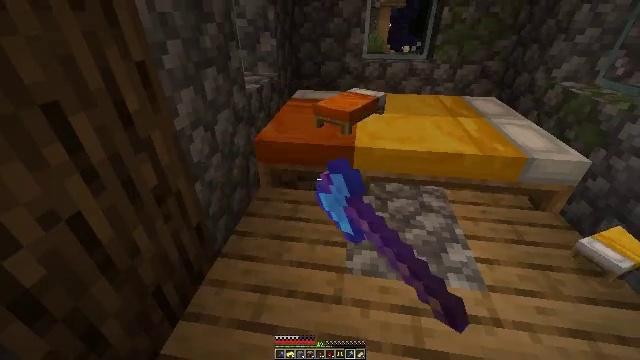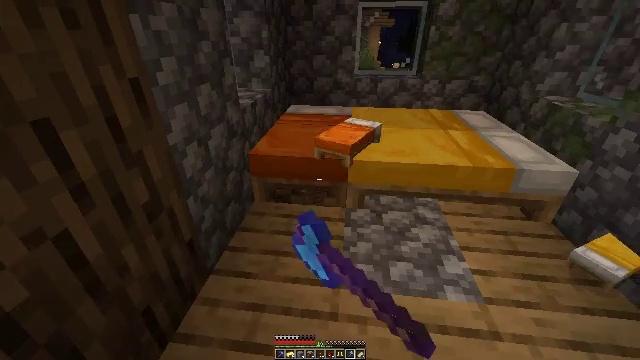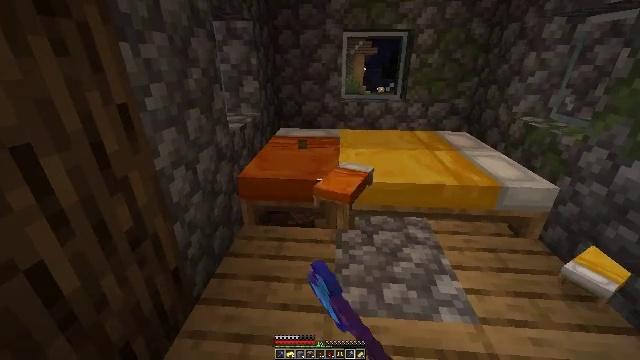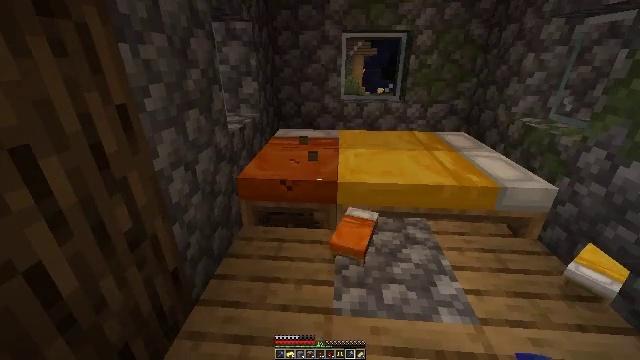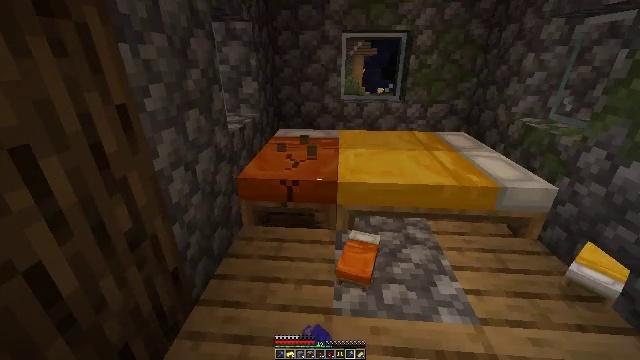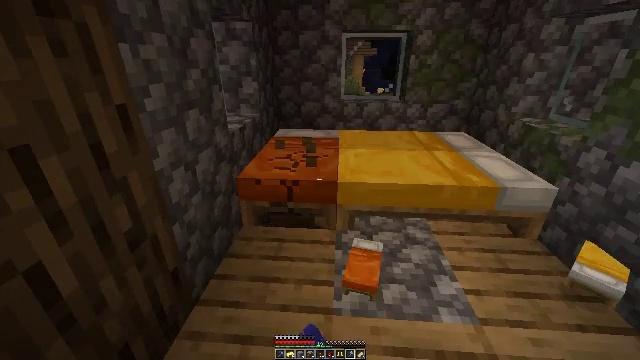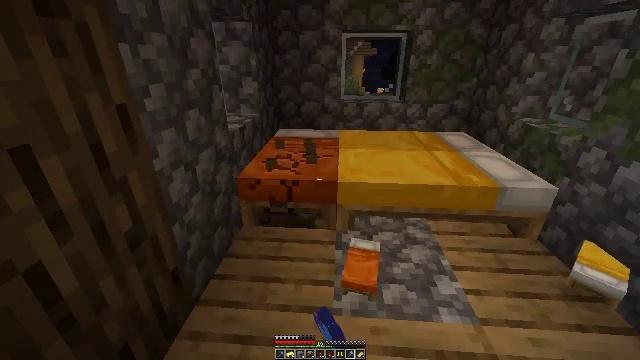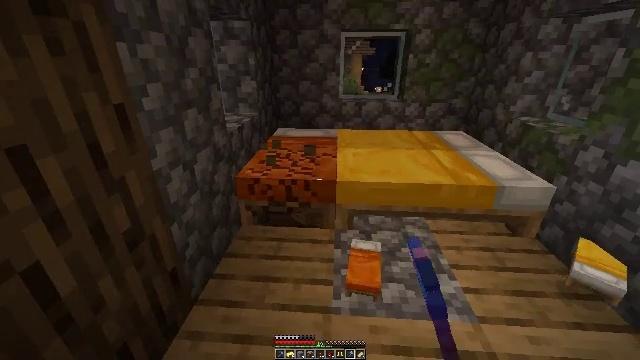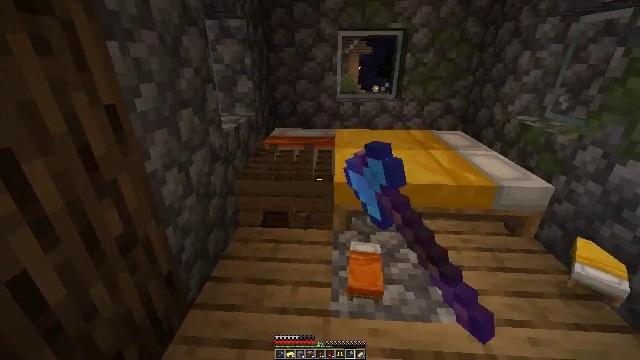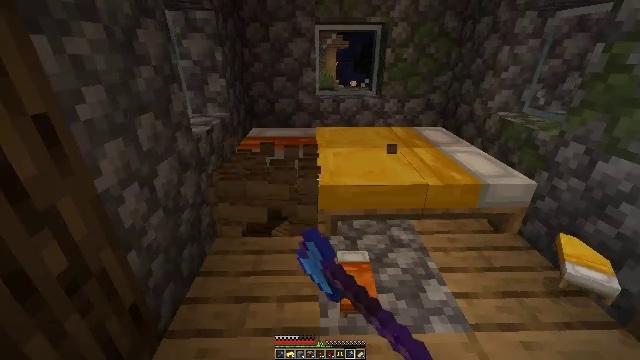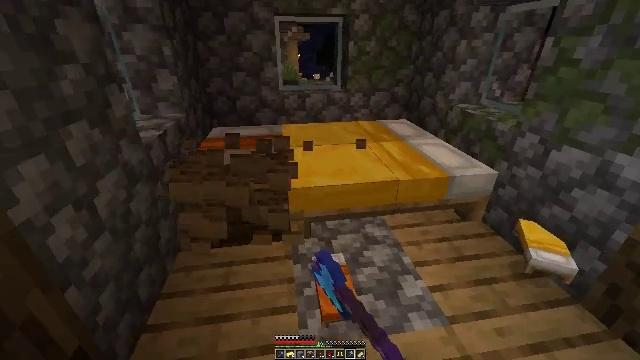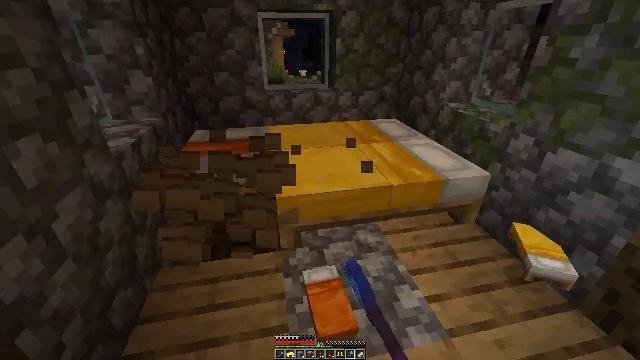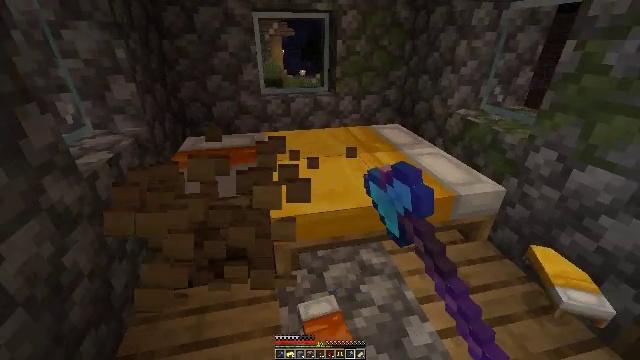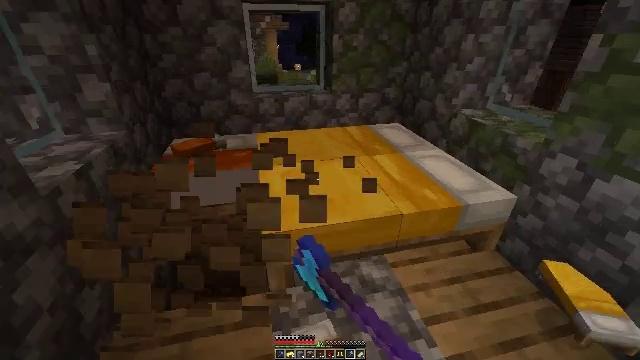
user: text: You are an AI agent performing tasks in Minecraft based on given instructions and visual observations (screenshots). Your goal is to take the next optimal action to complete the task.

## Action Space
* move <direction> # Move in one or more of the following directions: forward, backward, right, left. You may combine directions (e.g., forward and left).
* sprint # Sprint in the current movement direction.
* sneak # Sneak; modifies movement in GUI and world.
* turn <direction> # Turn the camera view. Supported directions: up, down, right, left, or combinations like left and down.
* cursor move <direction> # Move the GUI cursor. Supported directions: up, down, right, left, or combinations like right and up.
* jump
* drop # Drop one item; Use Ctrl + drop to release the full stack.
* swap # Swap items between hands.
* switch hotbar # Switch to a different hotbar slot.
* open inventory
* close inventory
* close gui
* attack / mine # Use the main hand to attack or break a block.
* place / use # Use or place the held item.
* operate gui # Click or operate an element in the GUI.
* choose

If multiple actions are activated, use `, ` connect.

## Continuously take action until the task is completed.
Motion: motion action
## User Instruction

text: Break the orange bed to collect it.
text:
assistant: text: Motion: turn right and up, attack / mine
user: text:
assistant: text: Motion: turn right and up, attack / mine
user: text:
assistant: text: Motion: attack / mine
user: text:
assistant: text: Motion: attack / mine
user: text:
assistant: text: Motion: attack / mine
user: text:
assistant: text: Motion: attack / mine
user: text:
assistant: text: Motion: attack / mine
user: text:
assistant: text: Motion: move forward, attack / mine
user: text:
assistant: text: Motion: move forward, turn right, attack / mine
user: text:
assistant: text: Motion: move forward, turn right and down, attack / mine
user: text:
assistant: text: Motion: move forward, turn right, attack / mine
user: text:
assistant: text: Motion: move forward, attack / mine
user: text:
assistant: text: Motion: turn down, attack / mine
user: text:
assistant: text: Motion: attack / mine